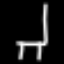
Label: chair